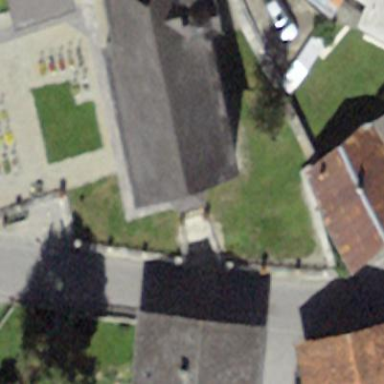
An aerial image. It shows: Church which is place of worship.